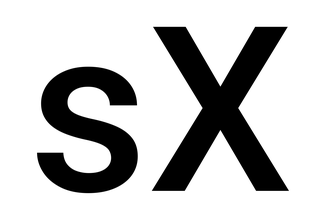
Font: Roboto_Medium